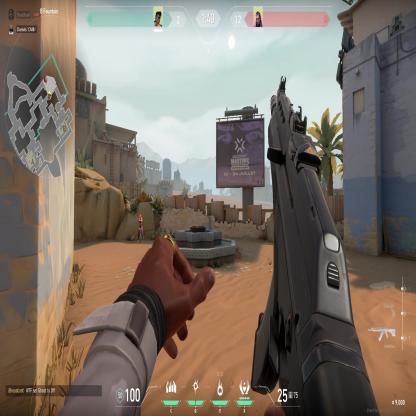
Label: enemy